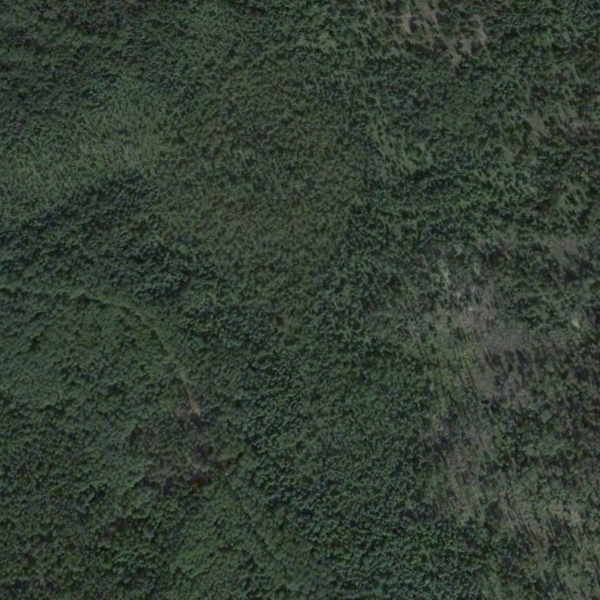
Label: Forest